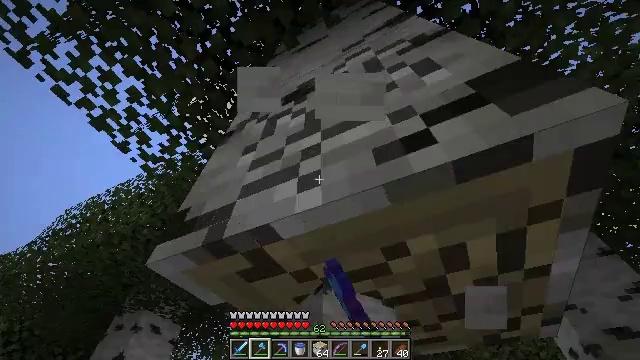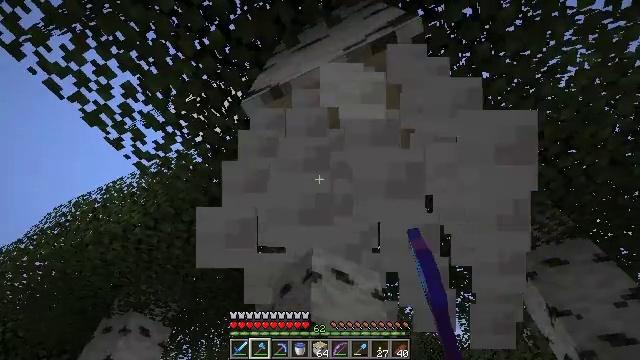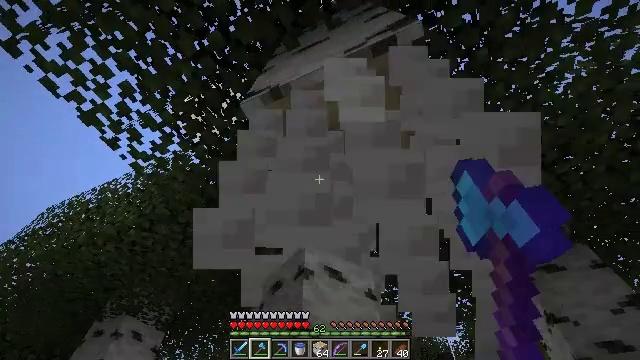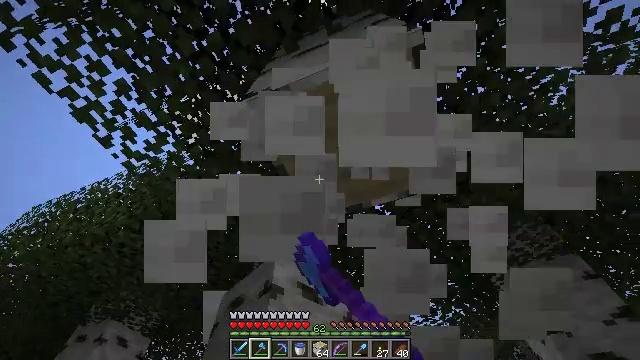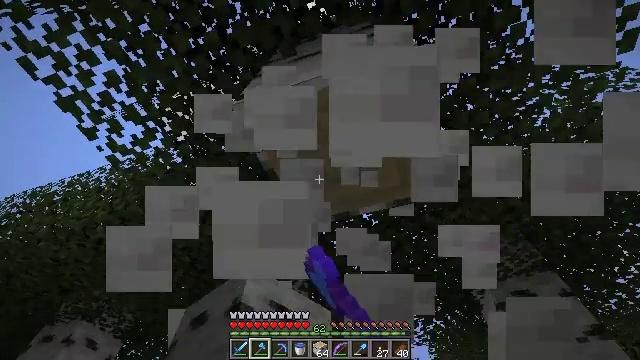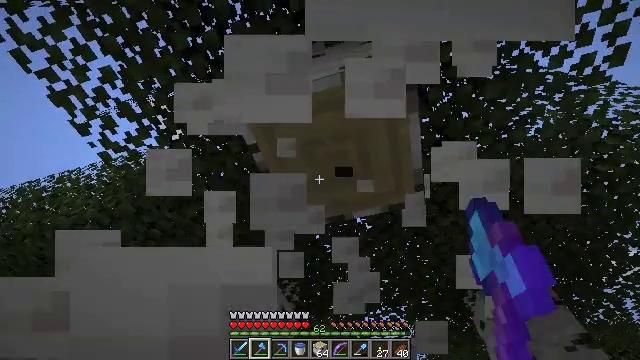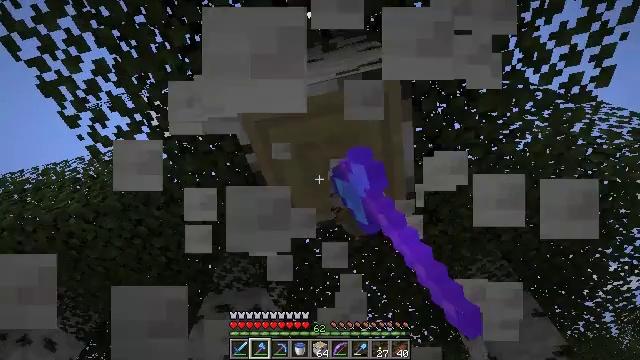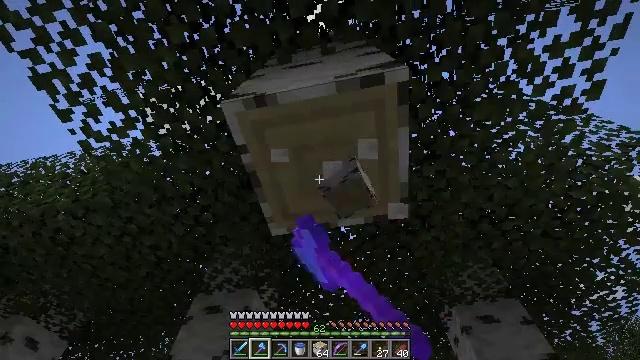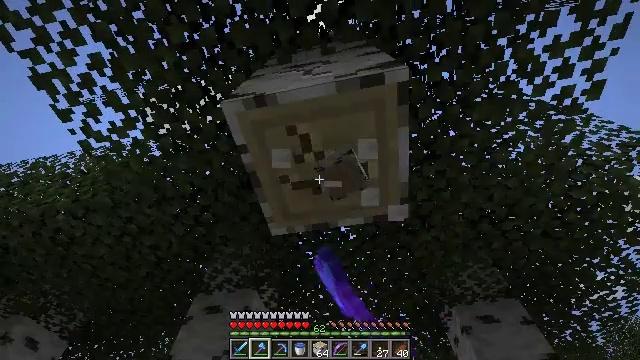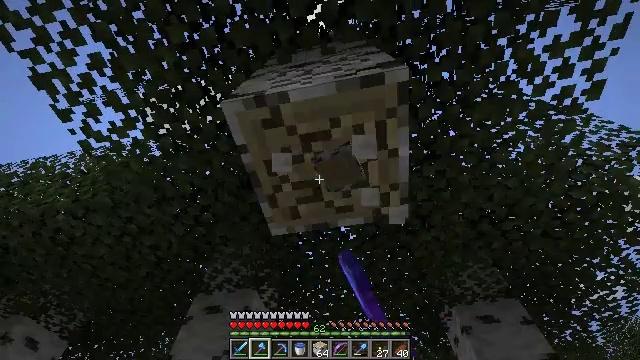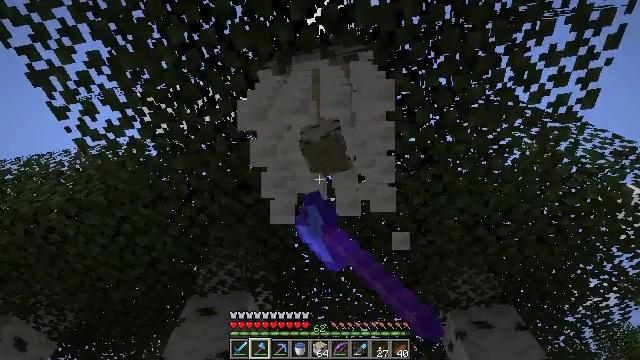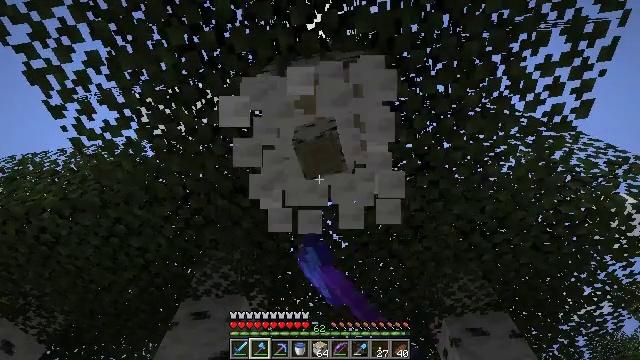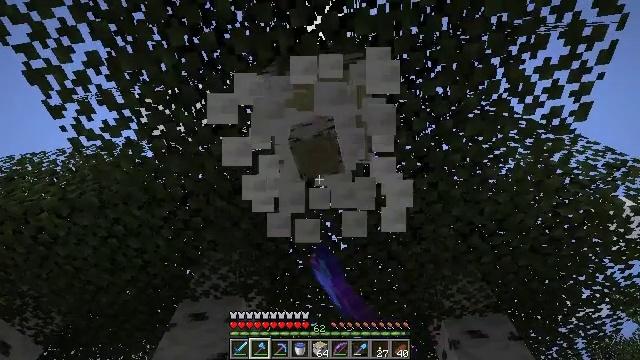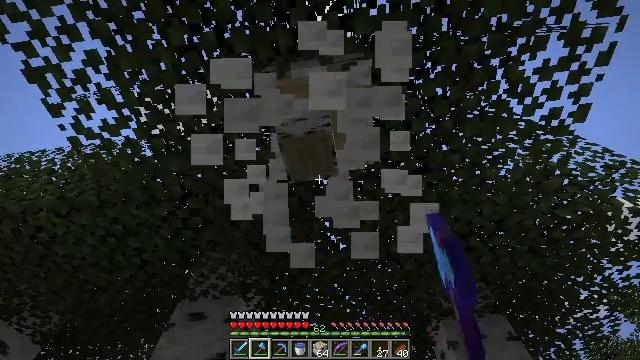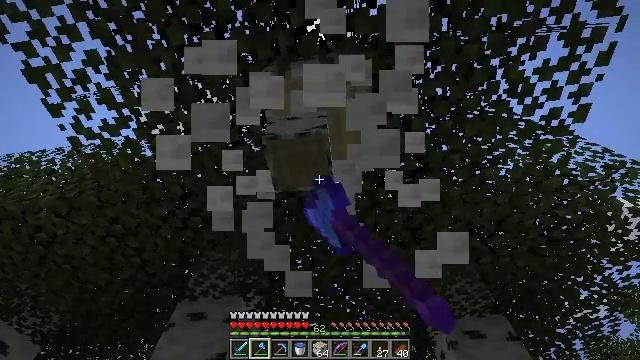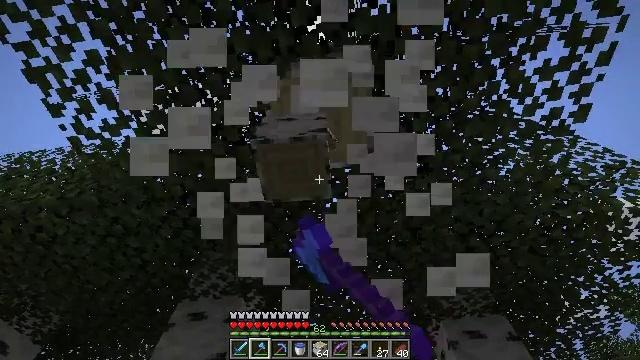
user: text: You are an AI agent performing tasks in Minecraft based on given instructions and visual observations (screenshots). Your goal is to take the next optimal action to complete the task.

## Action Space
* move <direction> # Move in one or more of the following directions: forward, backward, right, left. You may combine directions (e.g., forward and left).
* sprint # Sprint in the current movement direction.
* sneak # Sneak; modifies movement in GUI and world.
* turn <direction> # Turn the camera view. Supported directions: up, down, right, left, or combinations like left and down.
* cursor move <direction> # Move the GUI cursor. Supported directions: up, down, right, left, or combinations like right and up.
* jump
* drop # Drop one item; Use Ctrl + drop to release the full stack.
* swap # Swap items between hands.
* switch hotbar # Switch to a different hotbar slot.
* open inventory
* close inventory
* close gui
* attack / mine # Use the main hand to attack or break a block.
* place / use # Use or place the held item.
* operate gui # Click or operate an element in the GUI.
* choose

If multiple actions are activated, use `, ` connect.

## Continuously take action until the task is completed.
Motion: motion action
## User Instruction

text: Break the birch log in the forest.
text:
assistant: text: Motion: turn right, attack / mine
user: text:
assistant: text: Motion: attack / mine
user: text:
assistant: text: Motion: turn right and up, attack / mine
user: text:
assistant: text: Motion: turn right and up, attack / mine
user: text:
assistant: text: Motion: turn right, attack / mine
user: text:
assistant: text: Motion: turn right, attack / mine
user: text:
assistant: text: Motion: turn right, attack / mine
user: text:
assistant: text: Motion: attack / mine
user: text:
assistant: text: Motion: attack / mine
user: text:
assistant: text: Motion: turn right, attack / mine
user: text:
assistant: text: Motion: turn right, attack / mine
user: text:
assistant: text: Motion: attack / mine
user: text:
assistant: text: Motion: attack / mine
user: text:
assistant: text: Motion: attack / mine
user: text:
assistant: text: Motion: move forward, attack / mine
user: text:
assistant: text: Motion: move forward, attack / mine, jump
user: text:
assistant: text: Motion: move forward, attack / mine, jump
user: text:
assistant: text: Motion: move forward, turn right and up, attack / mine, jump
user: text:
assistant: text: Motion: move forward, turn right and up, attack / mine
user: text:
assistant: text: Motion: move forward, turn right and up, attack / mine
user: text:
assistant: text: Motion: move forward, turn right and up, attack / mine
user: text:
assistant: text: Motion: turn right and up, attack / mine
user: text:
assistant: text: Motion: turn right and up, attack / mine
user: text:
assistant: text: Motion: turn right and up, attack / mine
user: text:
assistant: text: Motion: turn up, attack / mine
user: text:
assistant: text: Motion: turn up, attack / mine
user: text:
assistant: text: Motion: attack / mine
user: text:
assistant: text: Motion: attack / mine
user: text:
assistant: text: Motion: attack / mine
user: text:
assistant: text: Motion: attack / mine